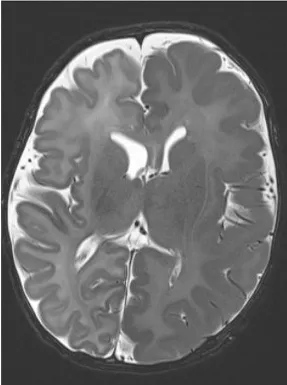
Cranial MRI of the patient. (A) The presurgical axial T2-weighted image shows left hemimegalencephaly with thickened cortex, an irregular gyral pattern and abnormal T2w hypointensity of the white msatter suggestive of accelerated myelination in the entire left hemisphere.
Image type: radiology (mri)